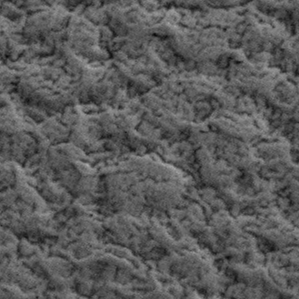
Label: frost